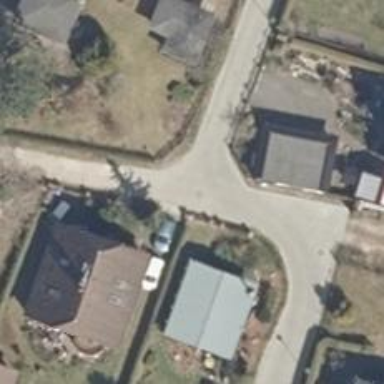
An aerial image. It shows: Residential road.